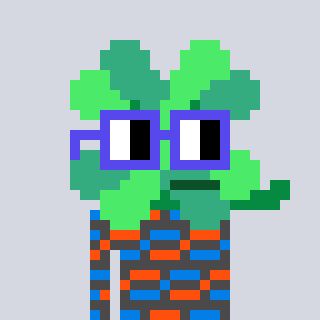
a pixel art character with square blue glasses, a clover-shaped head and a grayscale-colored body on a cool background